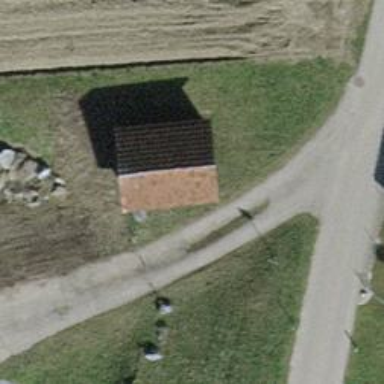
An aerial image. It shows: Gate.